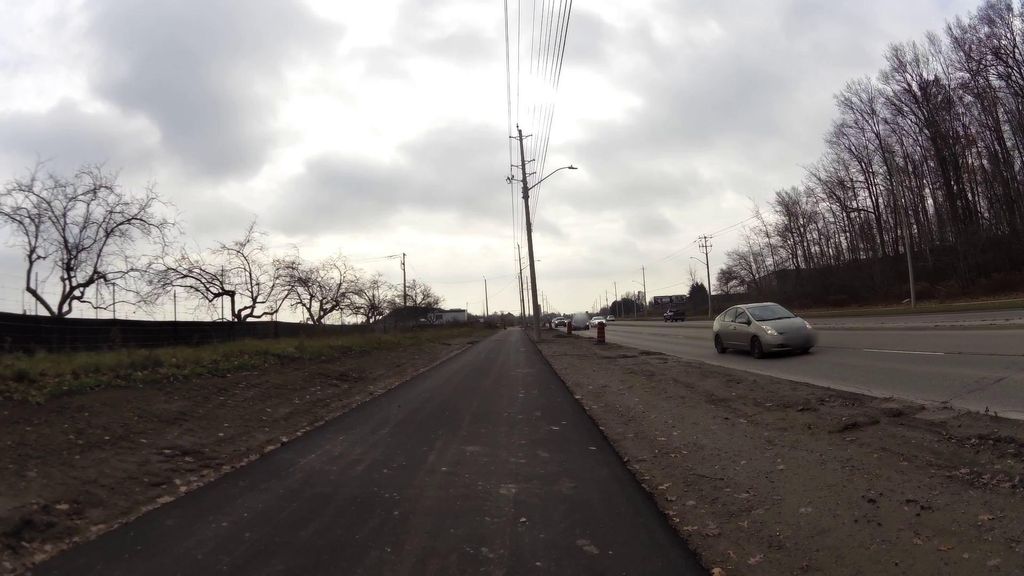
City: kitchener-waterloo